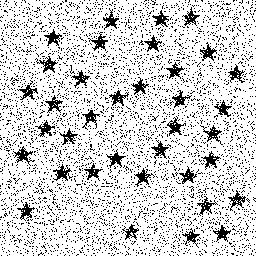
Squares: 0
Triangles: 0
Stars: 36
Total shapes: 36